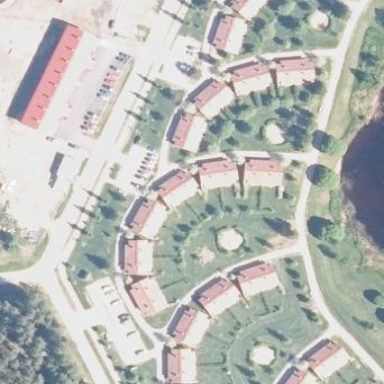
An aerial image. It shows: Residential area designed as holiday village.